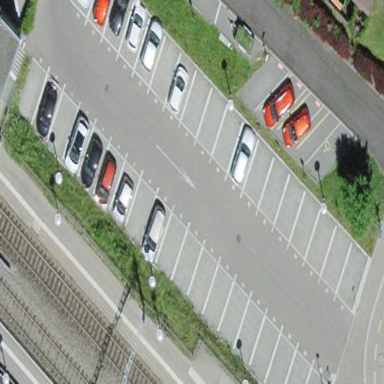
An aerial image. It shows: Surface parking lot with asphalt. It is park and ride facility.